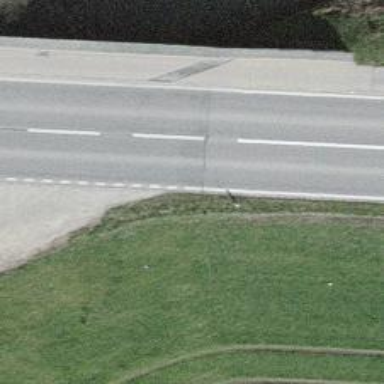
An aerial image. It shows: Asphalt road with primary designation. There is sidewalk on the left side.